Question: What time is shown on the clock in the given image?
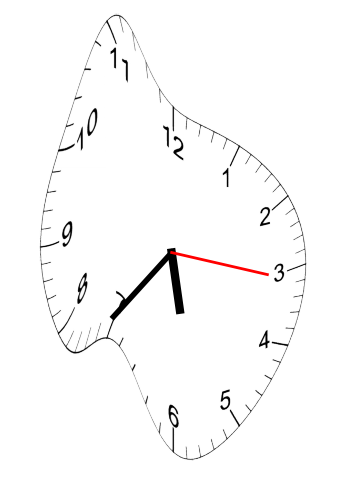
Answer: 05:36:16